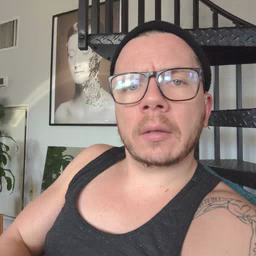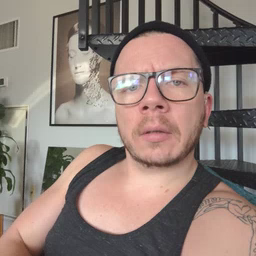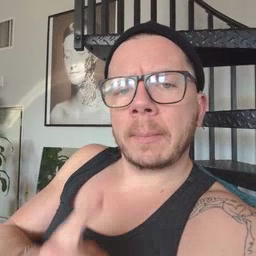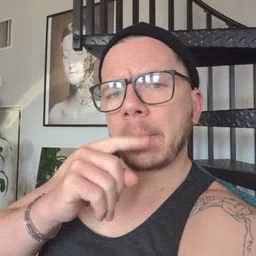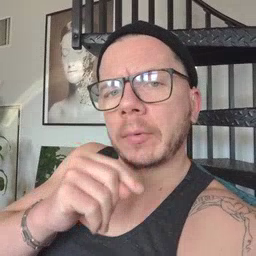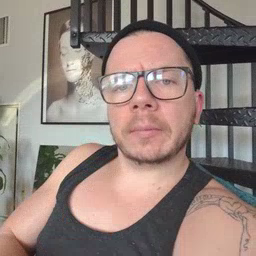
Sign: mouse